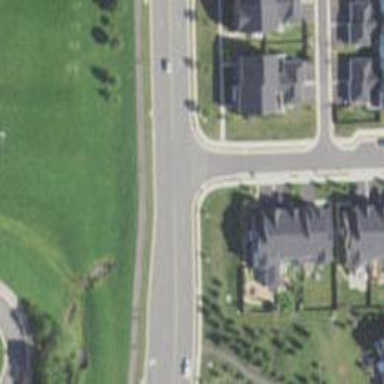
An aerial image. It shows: Residential road with asphalt surface.